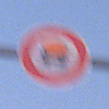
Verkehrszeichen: VerbotFahrzeugeWassergefaehrdenderLadung
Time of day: SunriseSunset
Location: Outdoor (Nature)
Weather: Clear
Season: NotSpecified
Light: Natural